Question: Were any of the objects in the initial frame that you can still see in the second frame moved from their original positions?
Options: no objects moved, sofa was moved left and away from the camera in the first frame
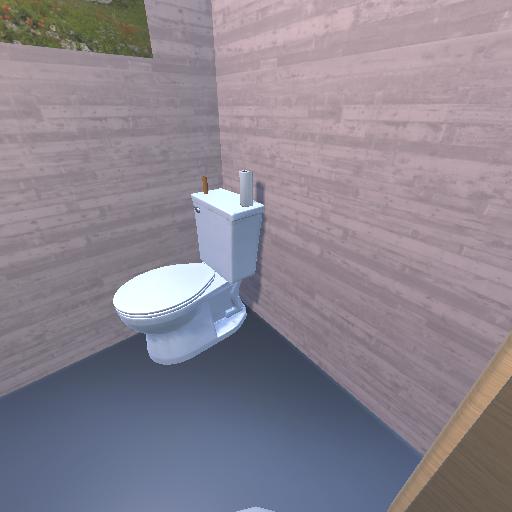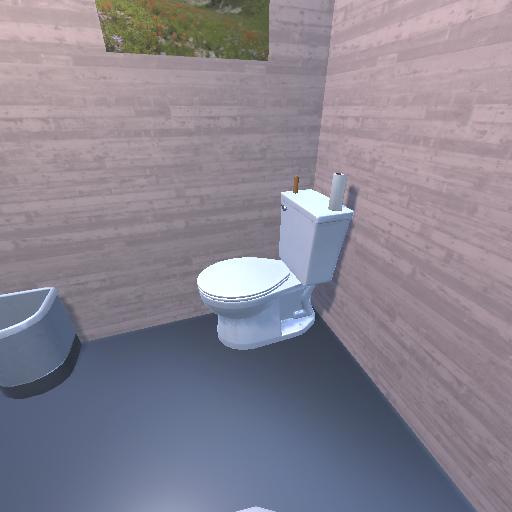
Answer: no objects moved